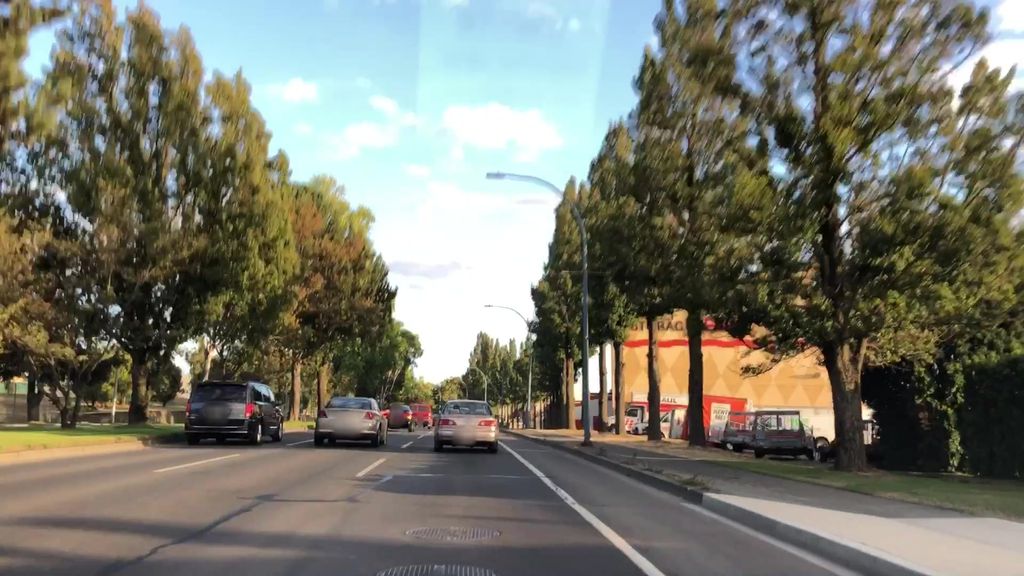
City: victoria